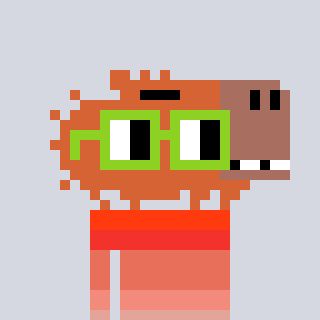
a pixel art character with square light green glasses, a capybara-shaped head and a darkbrown-colored body on a cool background